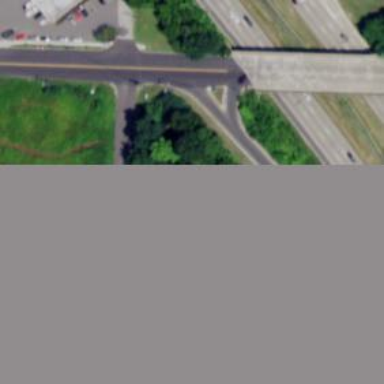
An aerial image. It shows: Onramp at motorway link.